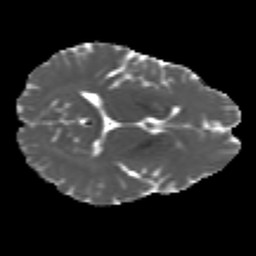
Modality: MD
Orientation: axial
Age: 24
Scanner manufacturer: siemens
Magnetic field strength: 3 T
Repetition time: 4.52 s
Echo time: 0.084 s